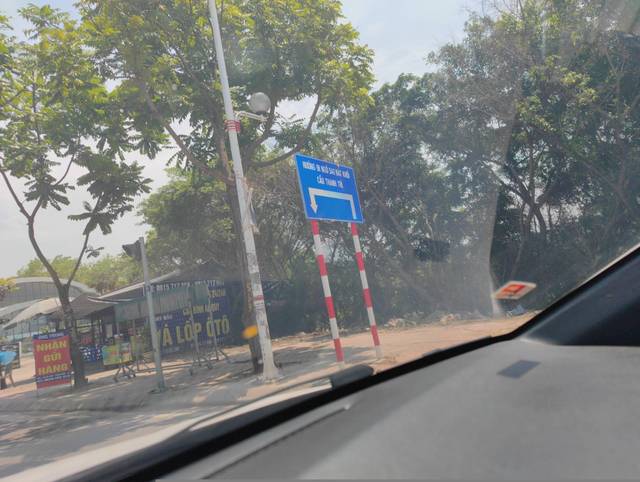
Region: Vietnam
Coordinates: 21.018, 105.913